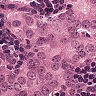
Metastatic tissue present: yes